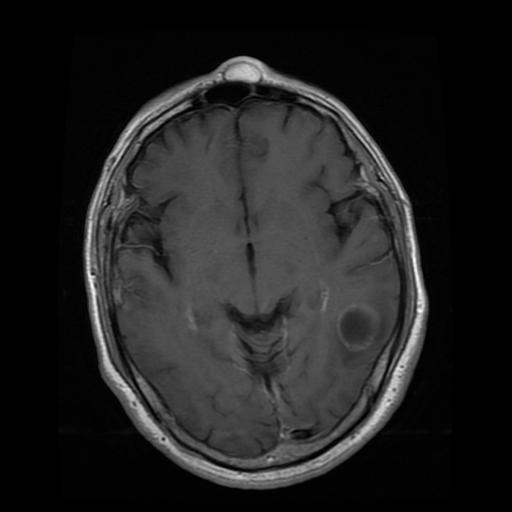
Label: glioma